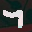
Label: 7